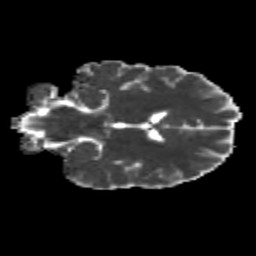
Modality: MD
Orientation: coronal
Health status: healthy
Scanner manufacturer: siemens
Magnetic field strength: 3 T
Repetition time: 12 s
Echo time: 0.092 s